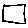
Label: square